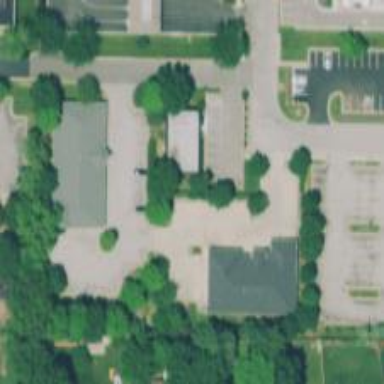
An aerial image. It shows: Veterinary facility.